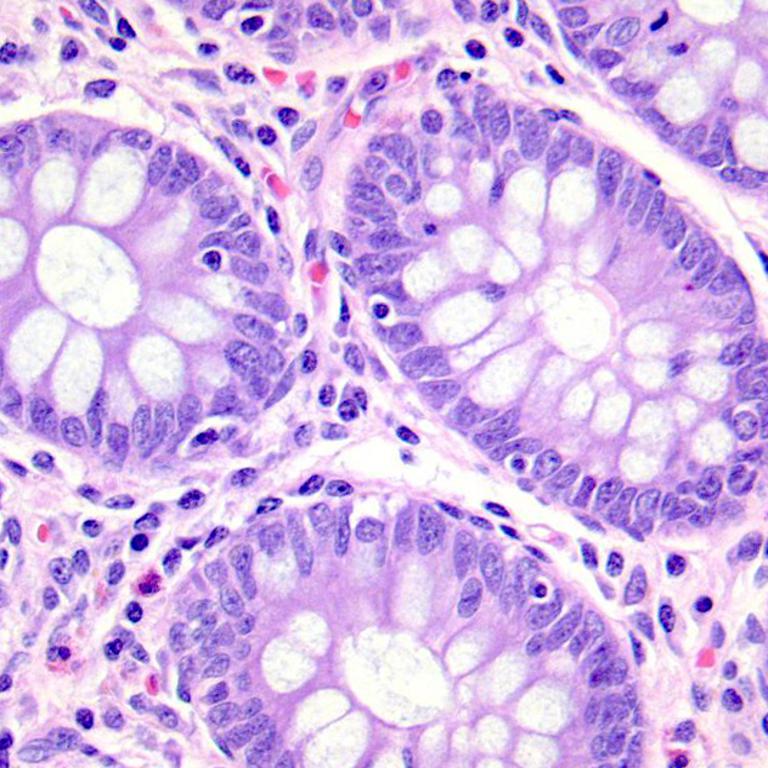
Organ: colon
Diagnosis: benign